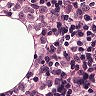
Metastatic tissue present: yes